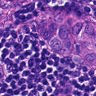
Metastatic tissue present: yes